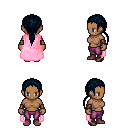
a pixel art fantasy rpg character, female body template, human, dark skin, pink cape, magenta pants, raven ponytail hairstyle, cloth bracers, maroon shoes, four views (front, back, left, right), 2x2 character sprite sheet, small pixel art, hard edges, no anti-aliasing